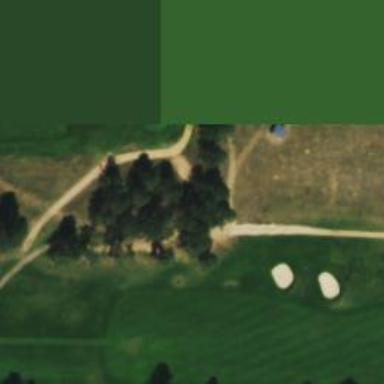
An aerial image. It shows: Footway that doubles as golf path.